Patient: sex F, age 65
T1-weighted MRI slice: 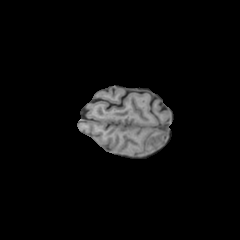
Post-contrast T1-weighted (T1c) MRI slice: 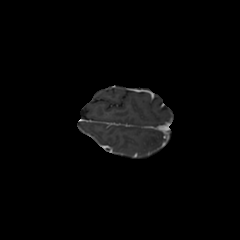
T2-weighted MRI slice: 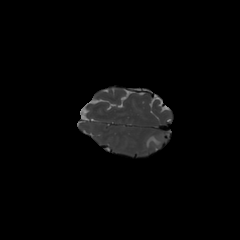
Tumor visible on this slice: yes
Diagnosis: Glioblastoma, IDH-wildtype
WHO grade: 4